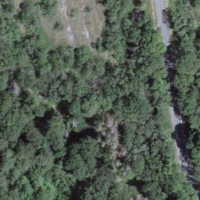
EUNIS habitat code: 41
Species observed at this site:
Globularia bisnagarica